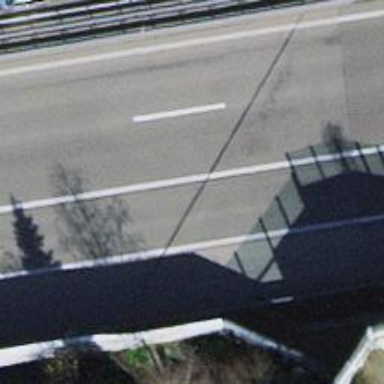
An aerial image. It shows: Bridge with asphalt surface. It is part of motorway link.